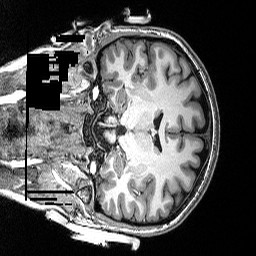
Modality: T1w
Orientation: coronal
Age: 28
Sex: female
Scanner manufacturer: siemens
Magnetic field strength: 3 T
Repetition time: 2.53 s
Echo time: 0.0033 s